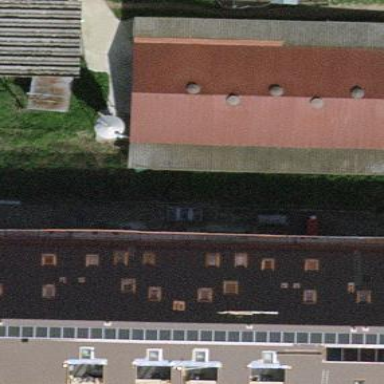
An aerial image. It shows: View of apartment building.